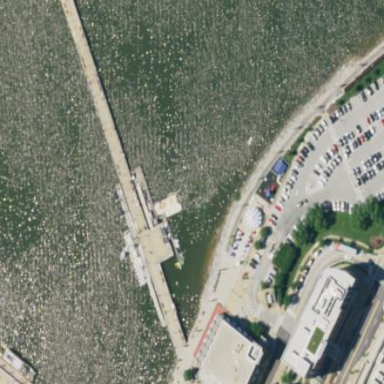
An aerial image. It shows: Man-made pier.